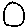
Label: circle